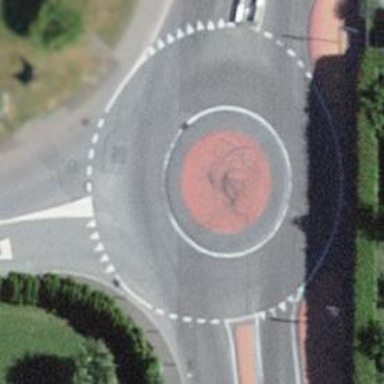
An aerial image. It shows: Primary highway with asphalt surface leading to roundabout. The roundabout features designated cycle lane.